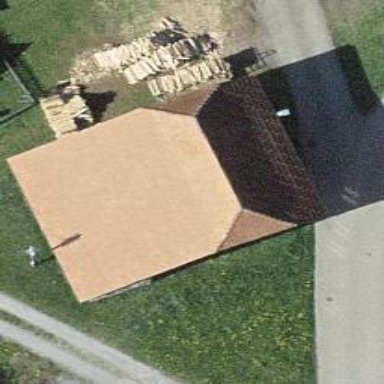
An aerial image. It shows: Barn.